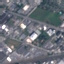
Label: Industrial